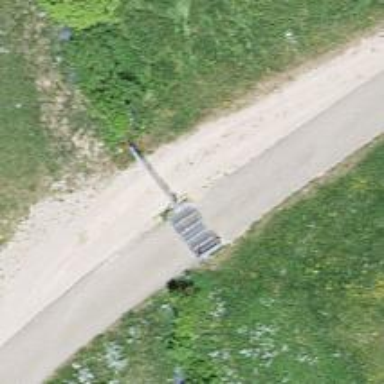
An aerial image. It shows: Cattle grid barrier.